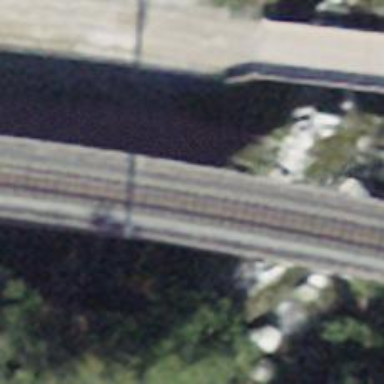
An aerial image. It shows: Narrow-gauge railway bridge with contact line electrification.